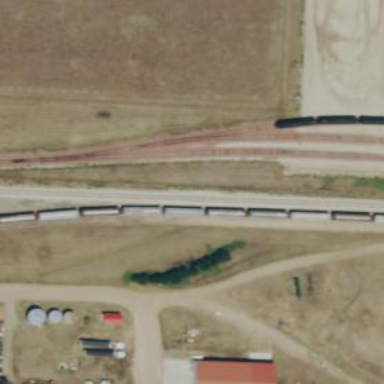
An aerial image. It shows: Railway siding for service.